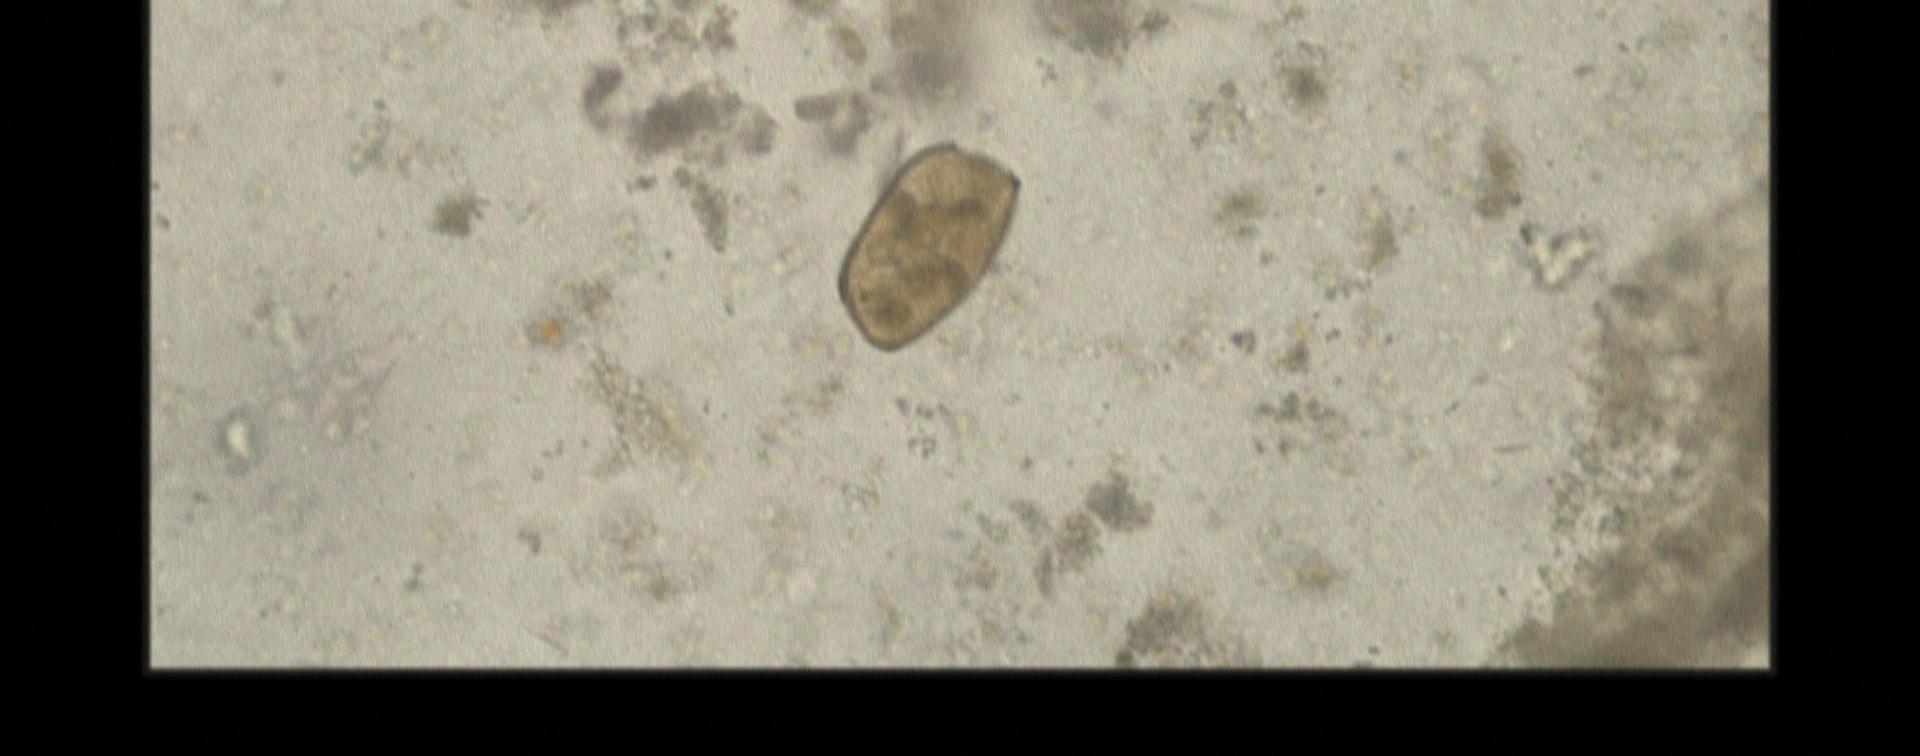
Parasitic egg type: Paragonimus spp